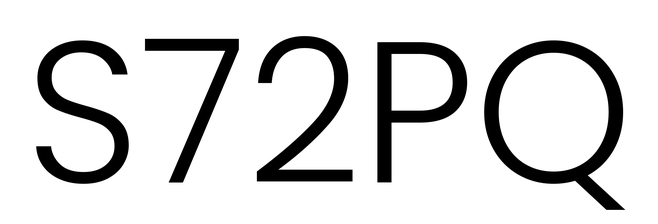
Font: Poppins-Light